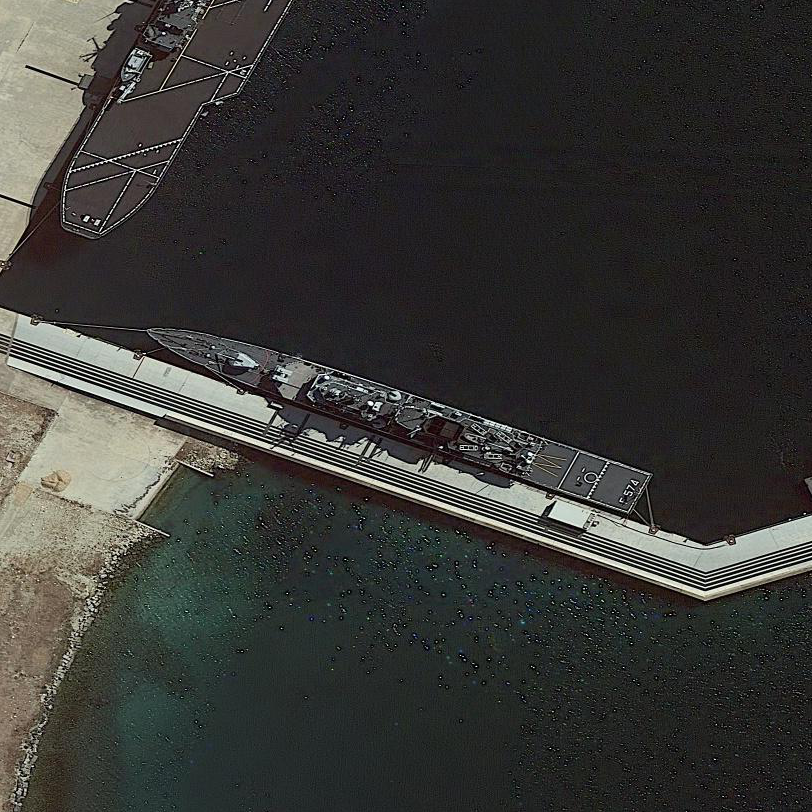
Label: cruiser